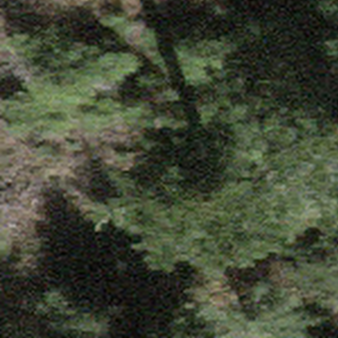
Label: other